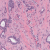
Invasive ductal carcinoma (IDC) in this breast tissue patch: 1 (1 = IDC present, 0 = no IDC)